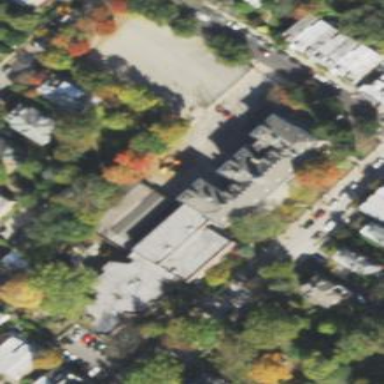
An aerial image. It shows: Elementary school.